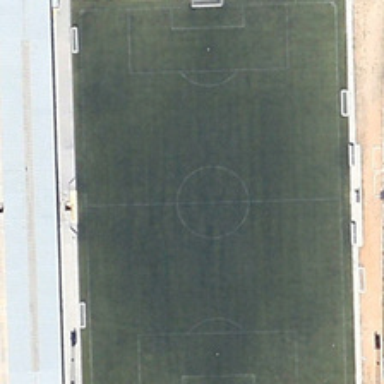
A football field is near several green trees .